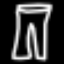
Label: pants